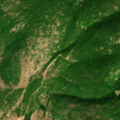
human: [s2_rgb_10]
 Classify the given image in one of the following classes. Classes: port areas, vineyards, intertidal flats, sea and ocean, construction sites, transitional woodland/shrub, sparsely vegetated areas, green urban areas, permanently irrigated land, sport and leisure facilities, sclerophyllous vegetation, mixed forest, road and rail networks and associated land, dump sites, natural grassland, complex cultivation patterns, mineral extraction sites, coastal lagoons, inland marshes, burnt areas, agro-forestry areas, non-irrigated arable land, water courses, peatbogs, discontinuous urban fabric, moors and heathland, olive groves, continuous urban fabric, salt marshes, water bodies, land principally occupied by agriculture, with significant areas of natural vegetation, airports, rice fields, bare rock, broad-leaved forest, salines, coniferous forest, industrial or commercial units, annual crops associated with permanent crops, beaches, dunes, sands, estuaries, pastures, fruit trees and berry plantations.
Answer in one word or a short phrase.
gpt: broad-leaved forest, natural grassland, transitional woodland/shrub